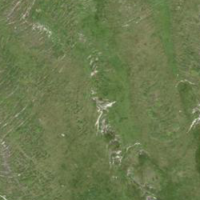
EUNIS habitat code: 26
Species observed at this site:
Geum montanum